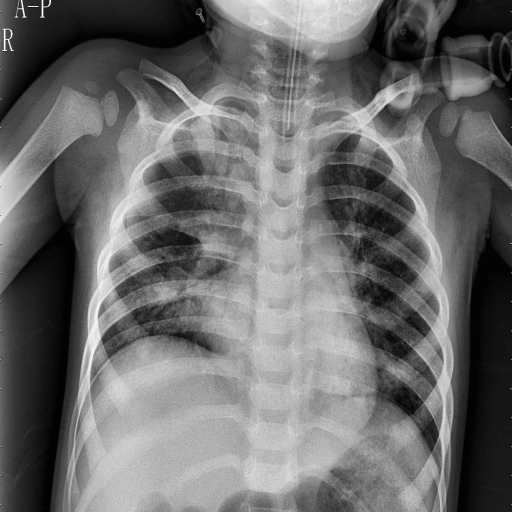
Finding: PNEUMONIA